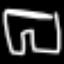
Label: pants